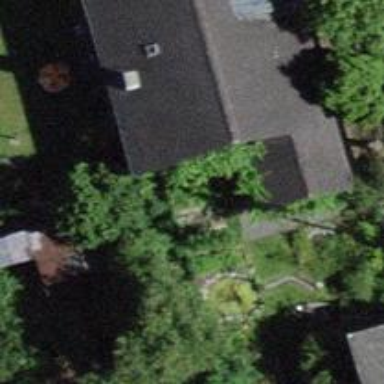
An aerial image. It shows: Simple house.